Current action and preconditions to check: trajectory_clear

Your task: For each precondition in the list above, predict whether it will hold at this action.

Consider the current scene as observed from the mobile robot's camera, and analyze the predicted future states of all dynamic agents (e.g., people, animals, vehicles, or any moving entities) within the NEXT SECOND.

IMPORTANT: Only answer "very likely" if you are absolutely certain—based on strong, clear evidence—that a dynamic agent will violate the precondition in the predicted future state. Do NOT answer "very likely" for unlikely, ambiguous, or low-probability risks.

Ask yourself for each precondition: Is there a high probability, with clear and convincing evidence, that the predicted future states of any dynamic agent will interfere with the predicted future state of the currently executing action within the NEXT SECOND, causing that precondition to fail?

Assess the risk level based on these predictions. Use "likely" or "very likely" if motions create a clear risk of interference.

Use "neutral" or "improbable" if agents are nearby but their predicted paths are clearly diverging or non-conflicting.

Failure Risk Categories: "very improbable", "improbable", "neutral", "likely", "very likely"

Answer Format: Output ONLY the probability_of_failure value from these categories: "very improbable", "improbable", "neutral", "likely", "very likely"

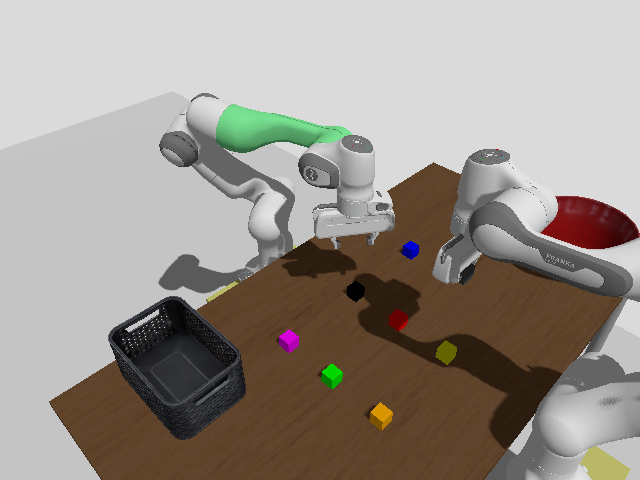

Answer: improbable